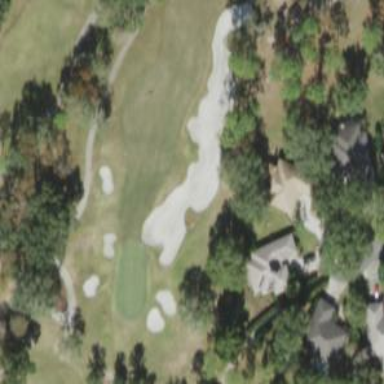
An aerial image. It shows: Sandy area is golf bunker.